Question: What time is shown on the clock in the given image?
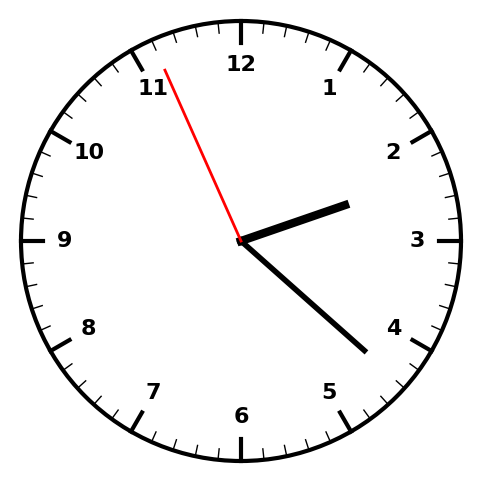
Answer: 02:21:56